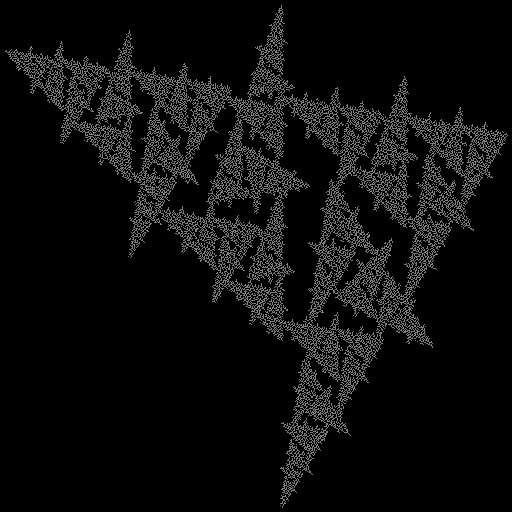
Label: a1